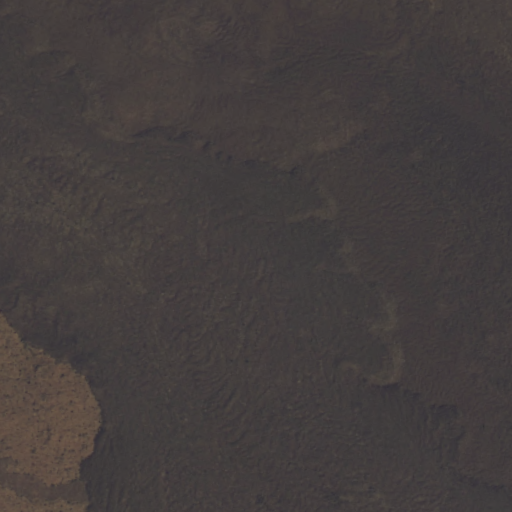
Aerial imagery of lava area in Hawaii named Nāpu‘ukūlua Lava Flow containing only unknown